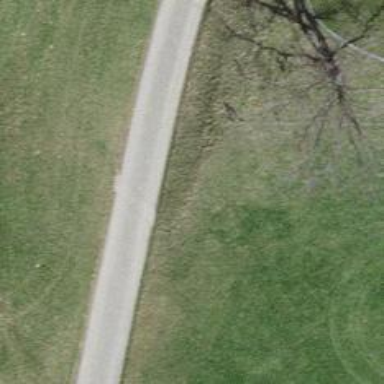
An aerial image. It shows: Well-maintained track road with grade 1 tracktype.